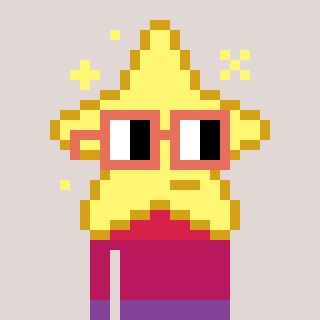
a pixel art character with square orange glasses, a star-shaped head and a rust-colored body on a warm background